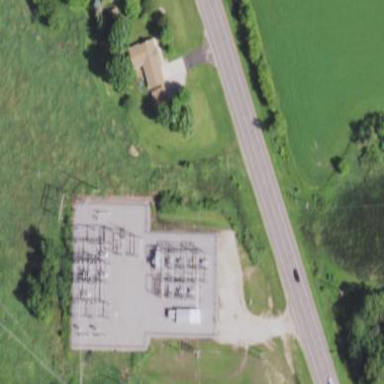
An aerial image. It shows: Fence surrounds transmission level power substation.